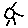
Label: sun